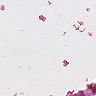
Metastatic tissue present: no